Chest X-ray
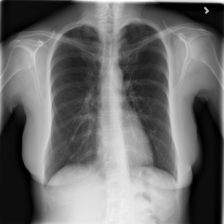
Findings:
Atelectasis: negative
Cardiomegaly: negative
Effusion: positive
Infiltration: negative
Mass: negative
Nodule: negative
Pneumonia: negative
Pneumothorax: negative
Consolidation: negative
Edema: negative
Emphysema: negative
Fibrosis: positive
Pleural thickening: negative
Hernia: negative